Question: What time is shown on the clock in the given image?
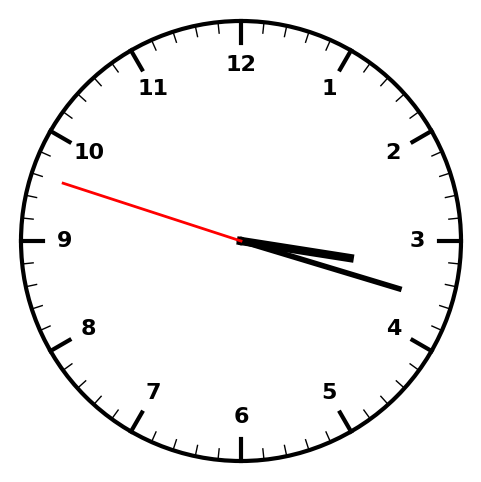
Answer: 03:17:48